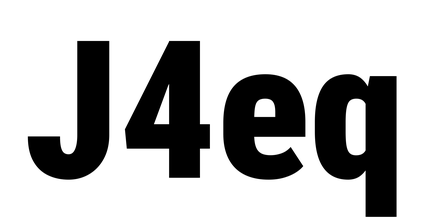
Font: Roboto_Condensed_Black